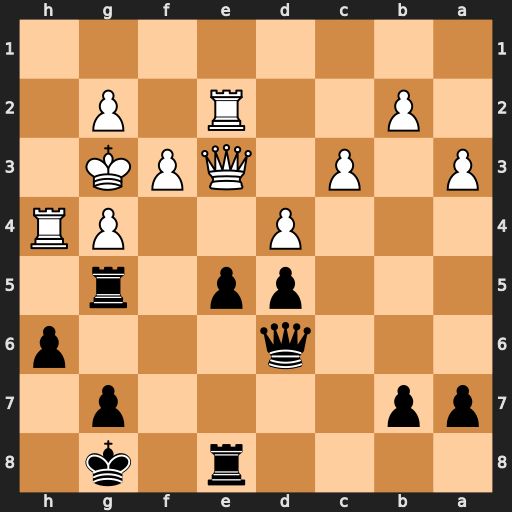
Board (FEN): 4r1k1/pp4p1/3q3p/3pp1r1/3P2PR/P1P1QPK1/1P2R1P1/8
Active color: b
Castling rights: -
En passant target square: -
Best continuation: exd4+ Qf4 Qxf4+ Kxf4 Rxe2